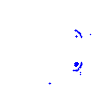
Particle: pion